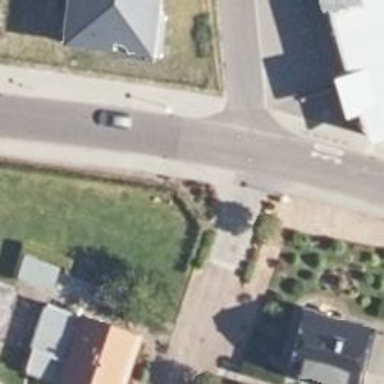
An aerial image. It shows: Table-style traffic calming feature.